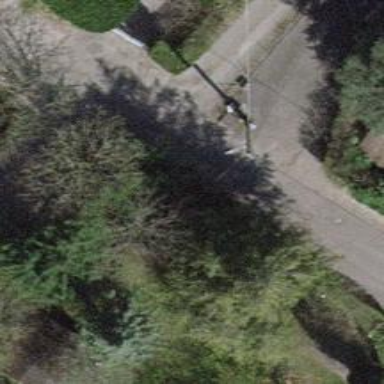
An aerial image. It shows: Residential road.